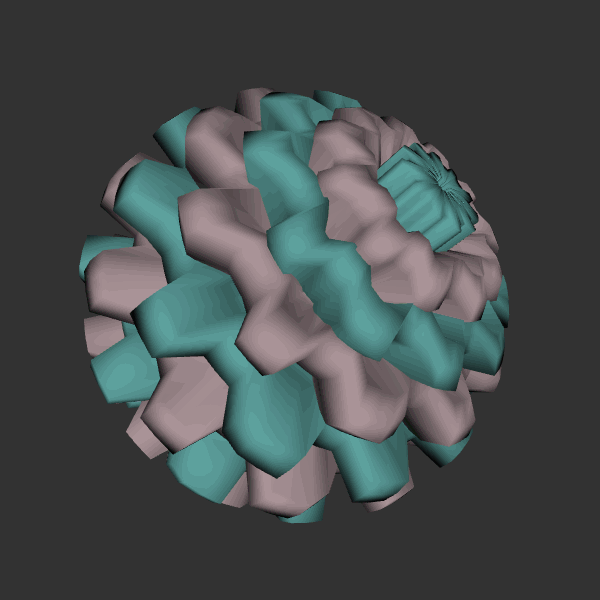
Background: dark